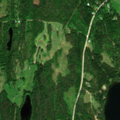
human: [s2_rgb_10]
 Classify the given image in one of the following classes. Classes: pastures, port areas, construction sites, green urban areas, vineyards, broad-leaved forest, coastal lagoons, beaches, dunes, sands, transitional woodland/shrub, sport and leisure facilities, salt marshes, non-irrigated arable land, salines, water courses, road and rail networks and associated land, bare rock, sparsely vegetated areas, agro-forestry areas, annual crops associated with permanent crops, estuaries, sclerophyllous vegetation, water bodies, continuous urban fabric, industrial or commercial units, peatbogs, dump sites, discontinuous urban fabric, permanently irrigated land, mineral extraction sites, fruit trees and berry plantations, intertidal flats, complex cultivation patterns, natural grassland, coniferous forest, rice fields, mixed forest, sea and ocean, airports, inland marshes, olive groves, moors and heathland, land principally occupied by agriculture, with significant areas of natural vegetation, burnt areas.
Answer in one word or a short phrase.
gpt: mixed forest, water bodies